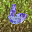
Label: 6